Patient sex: F
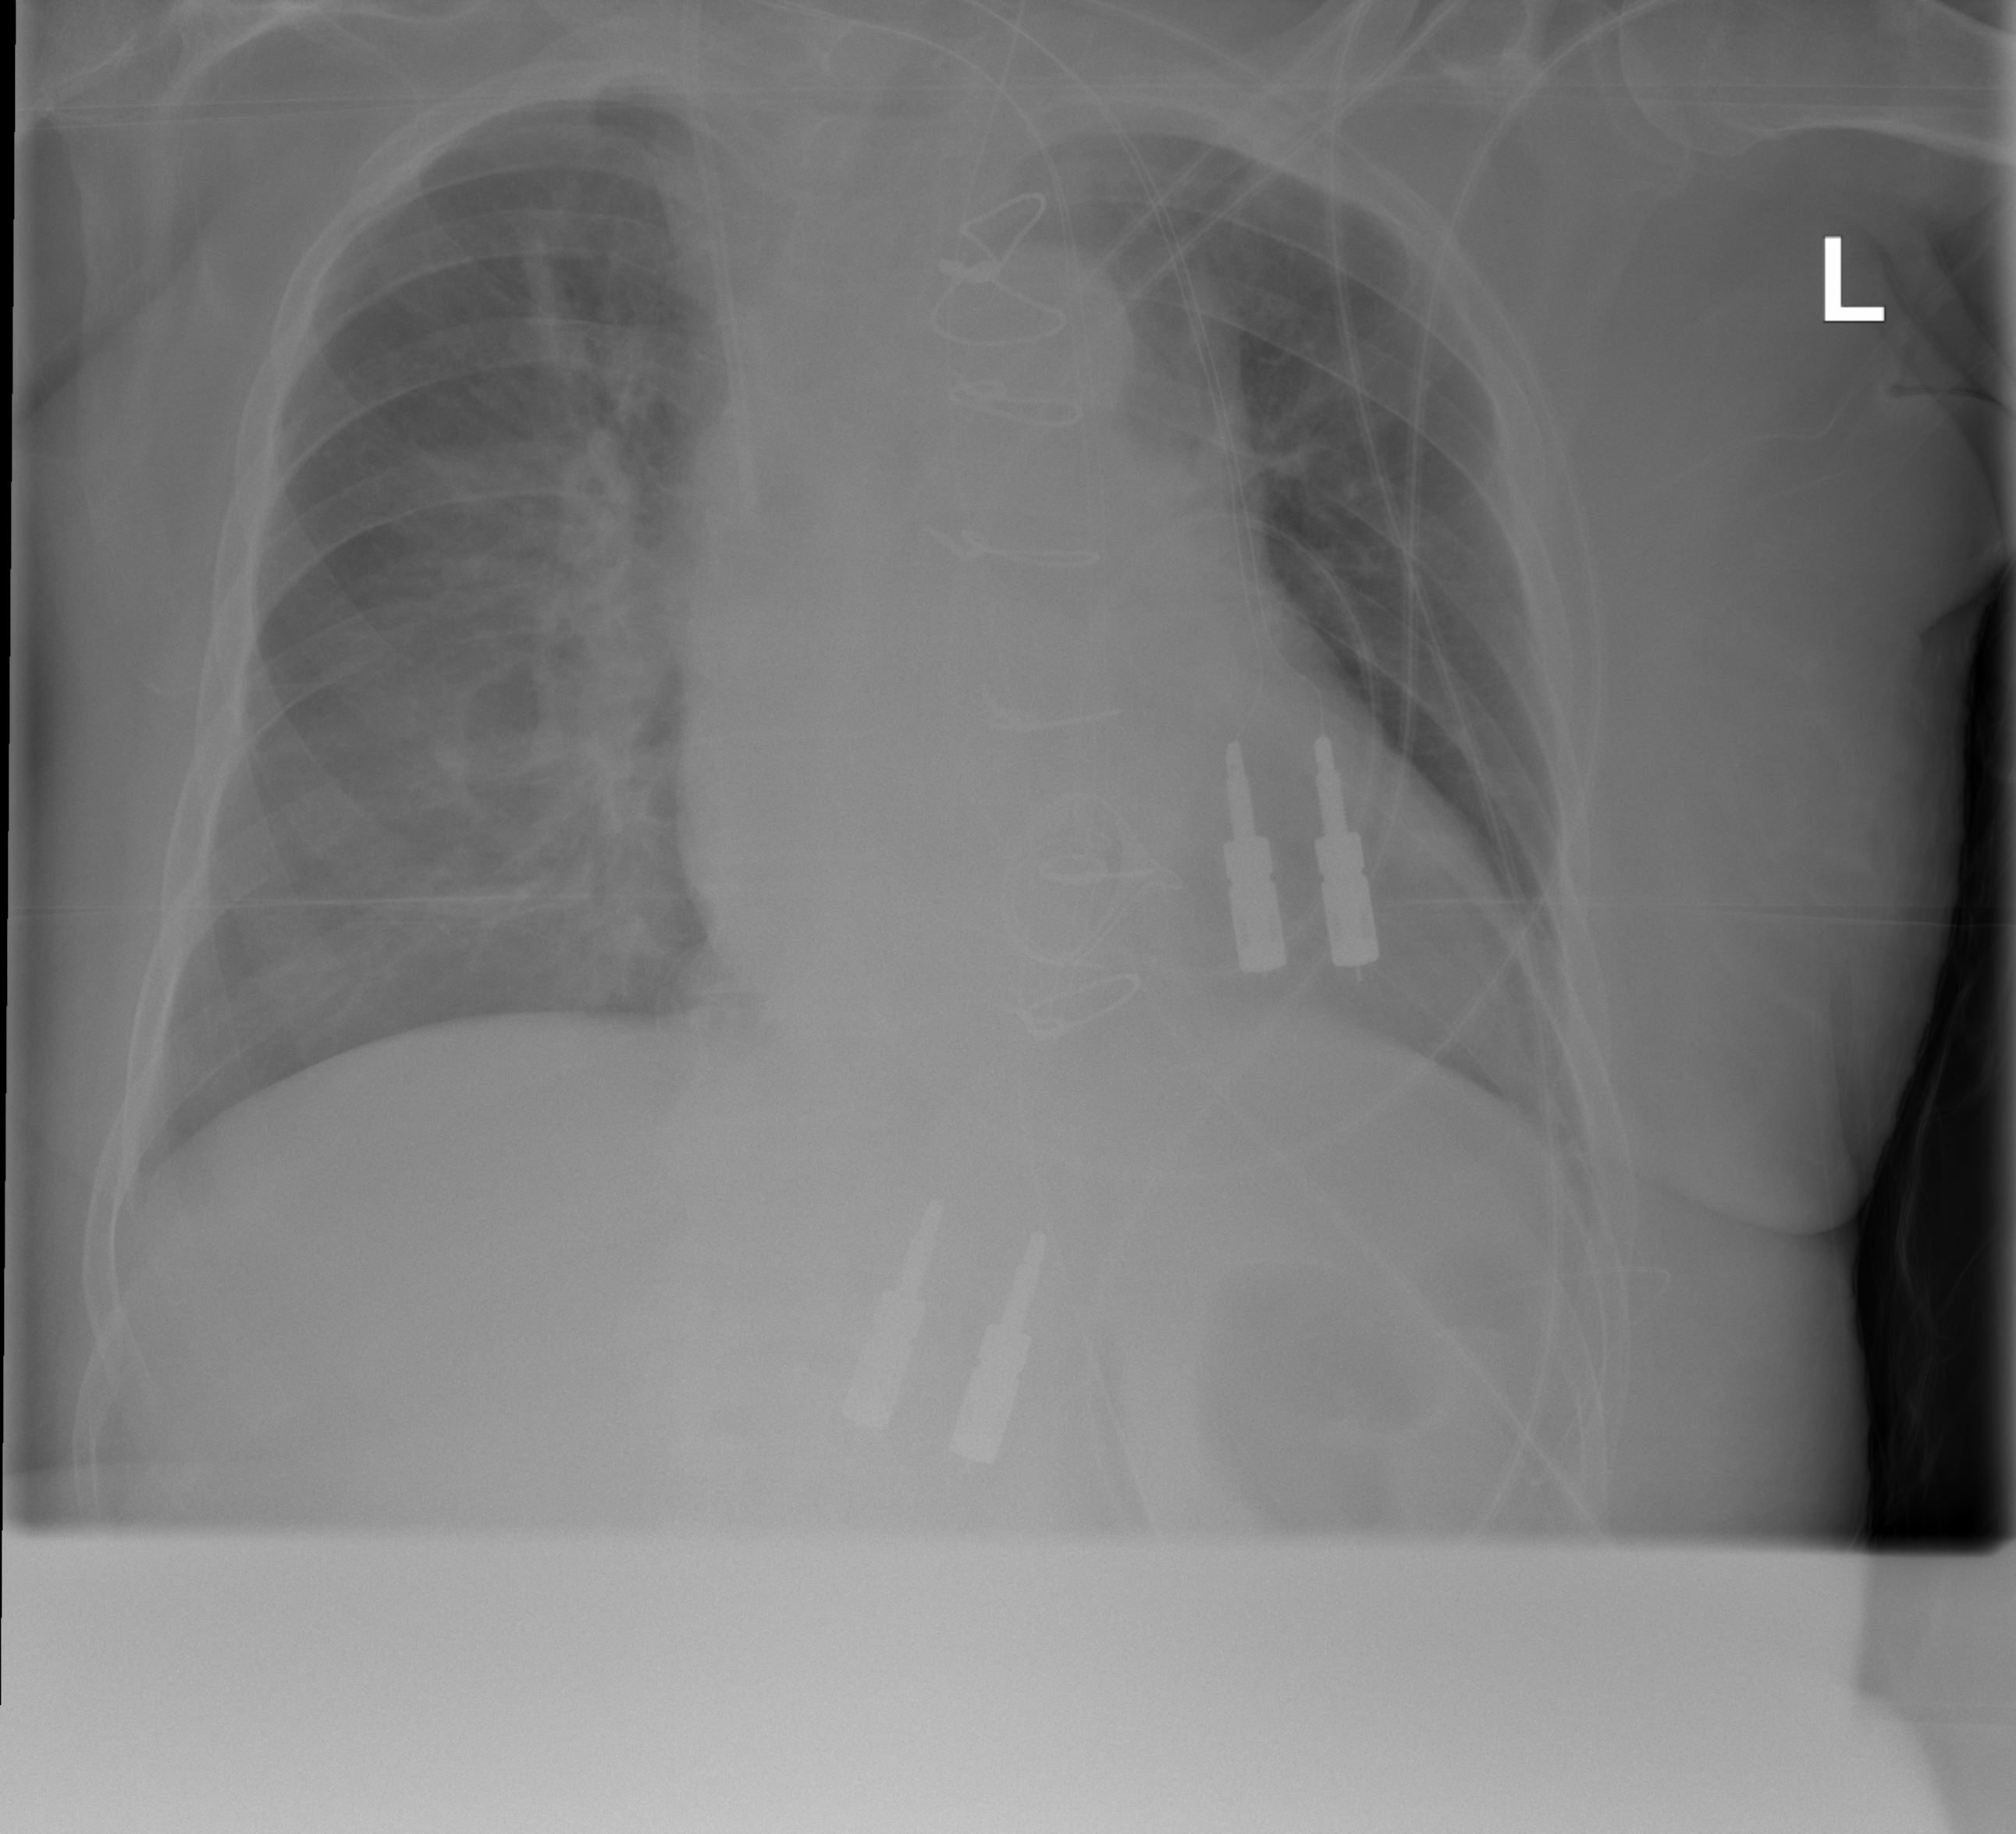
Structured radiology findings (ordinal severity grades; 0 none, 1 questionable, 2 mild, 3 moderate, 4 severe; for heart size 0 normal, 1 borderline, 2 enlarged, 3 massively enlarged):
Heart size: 2
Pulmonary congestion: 2
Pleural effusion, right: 2
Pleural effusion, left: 0
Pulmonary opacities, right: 0
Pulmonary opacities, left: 0
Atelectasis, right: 3
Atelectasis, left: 0